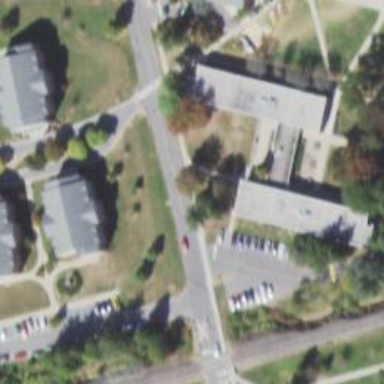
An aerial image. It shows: Dormitory building.